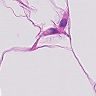
Metastatic tissue present: no